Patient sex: F
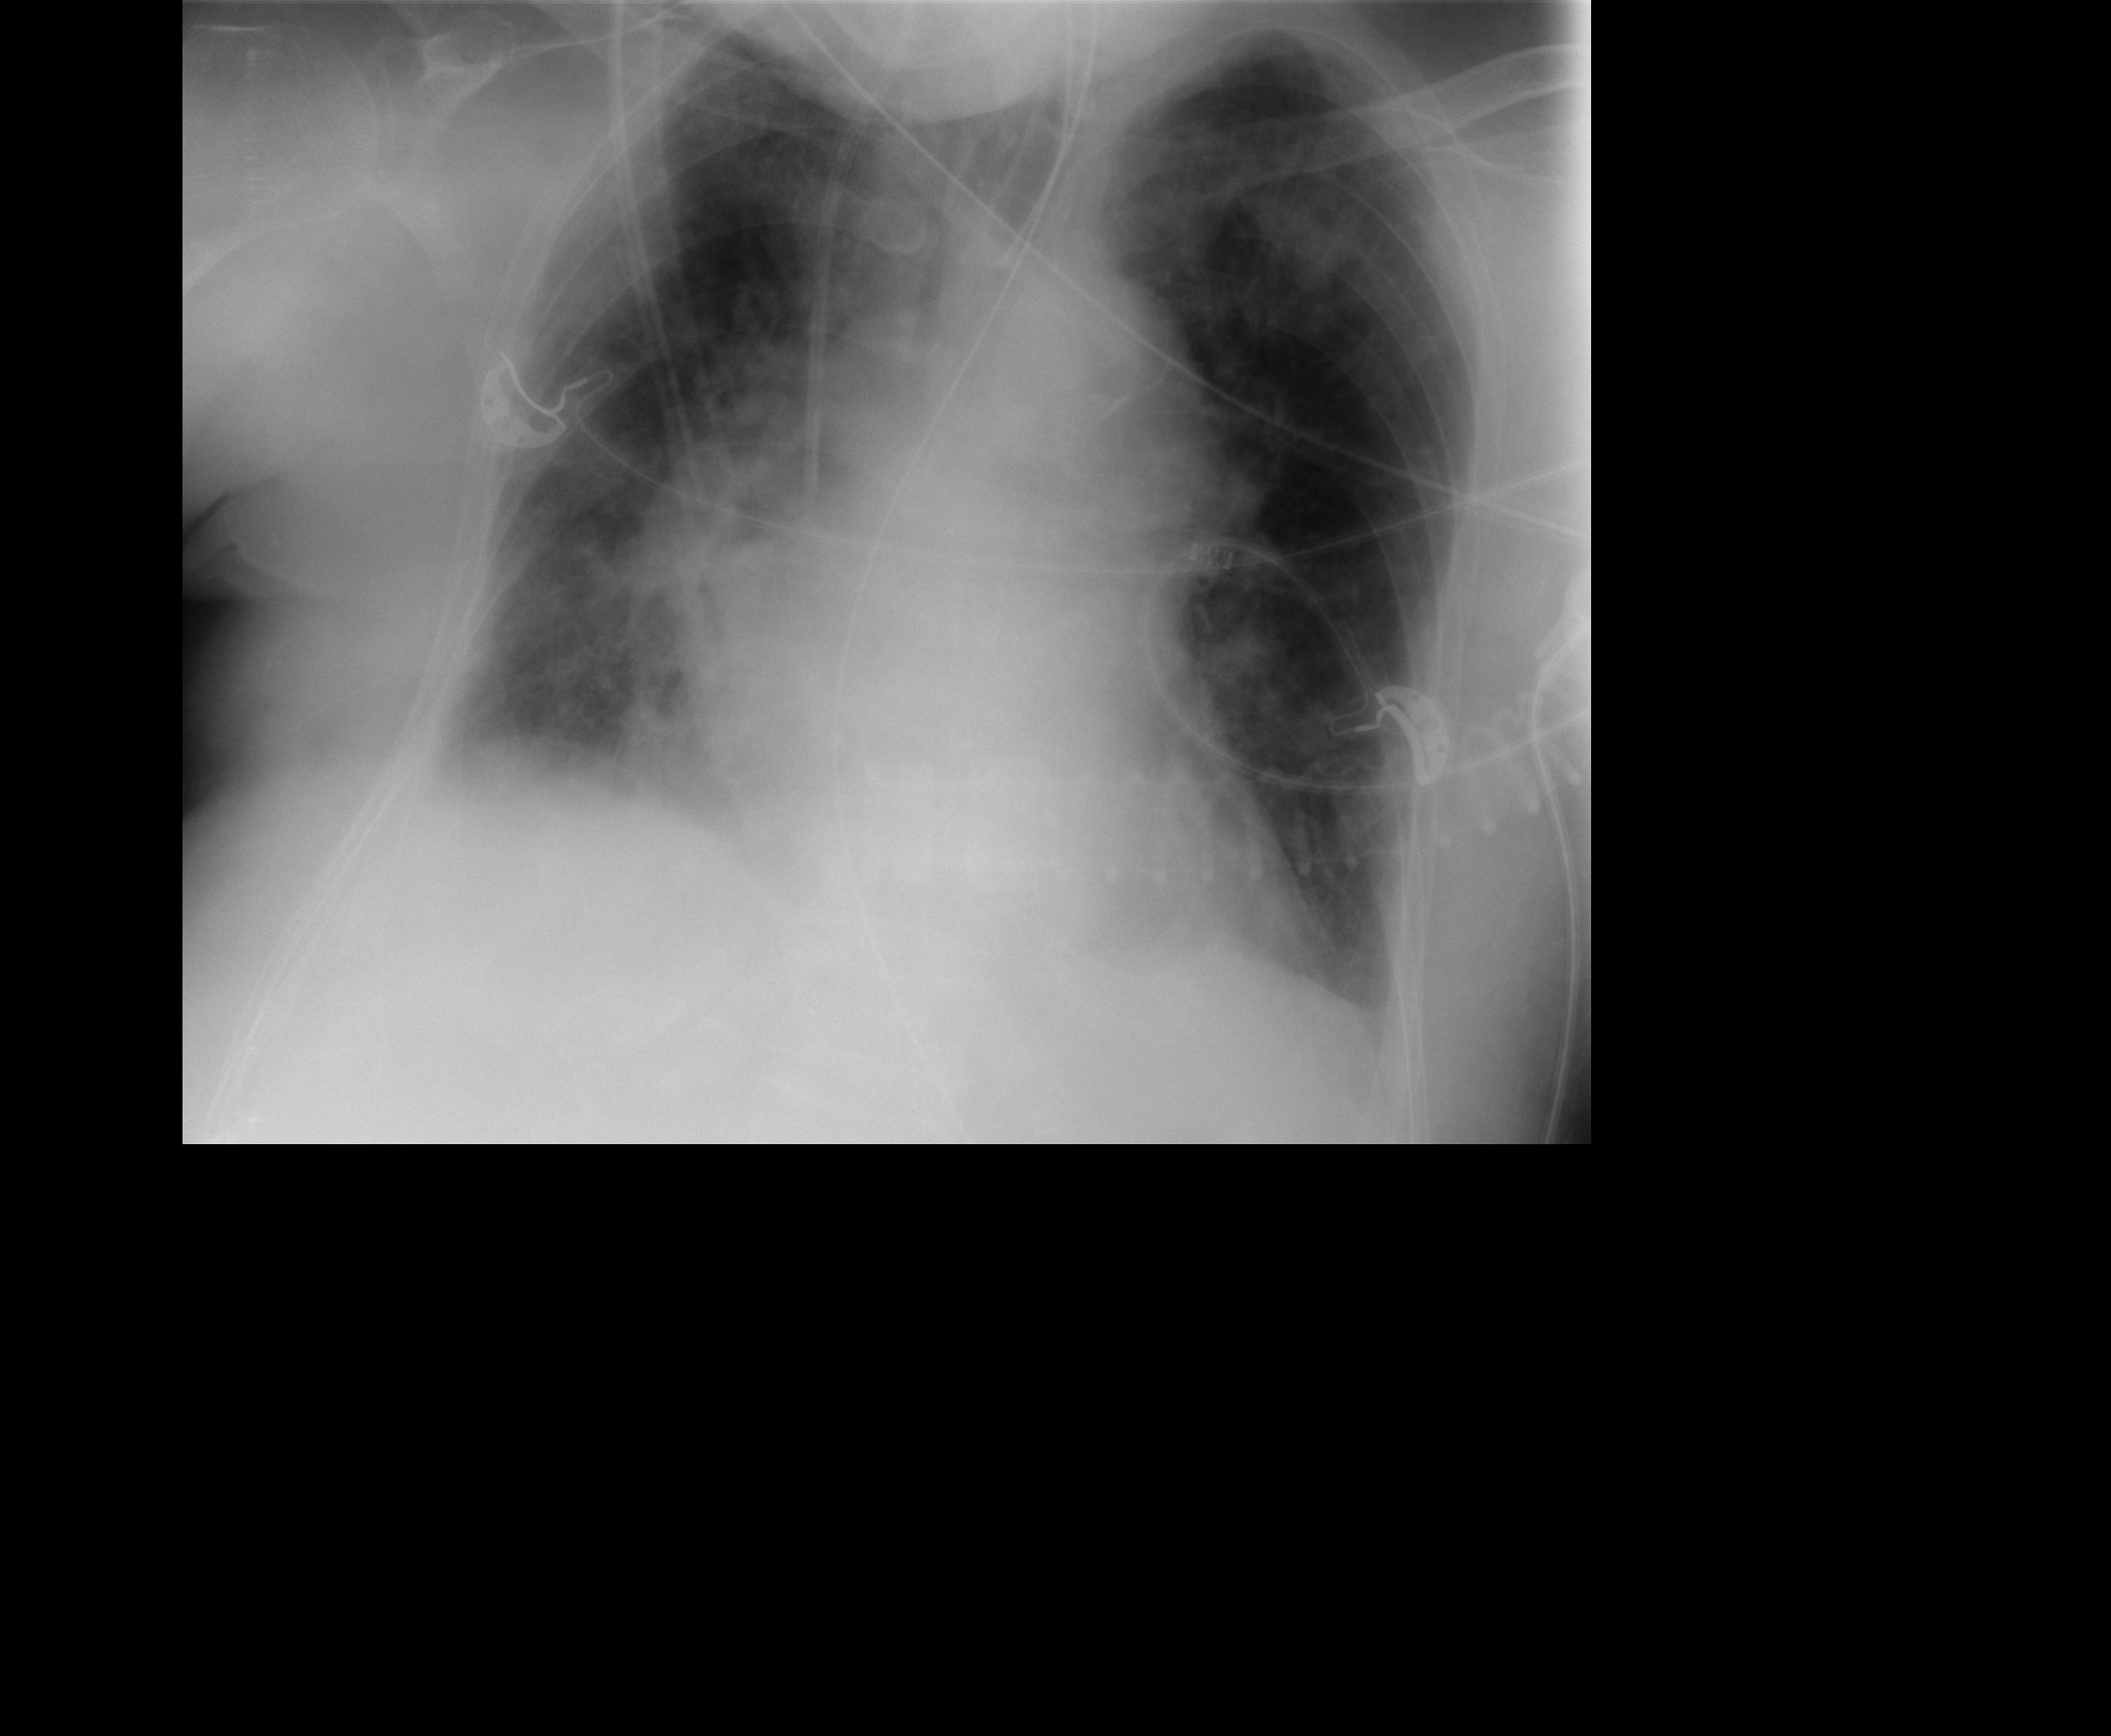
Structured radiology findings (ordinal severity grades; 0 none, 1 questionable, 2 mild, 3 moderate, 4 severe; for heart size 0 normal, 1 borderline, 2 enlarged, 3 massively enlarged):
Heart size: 1
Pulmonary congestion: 3
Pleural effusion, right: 1
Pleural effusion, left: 1
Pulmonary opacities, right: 3
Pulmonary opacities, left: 2
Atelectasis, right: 2
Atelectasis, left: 1